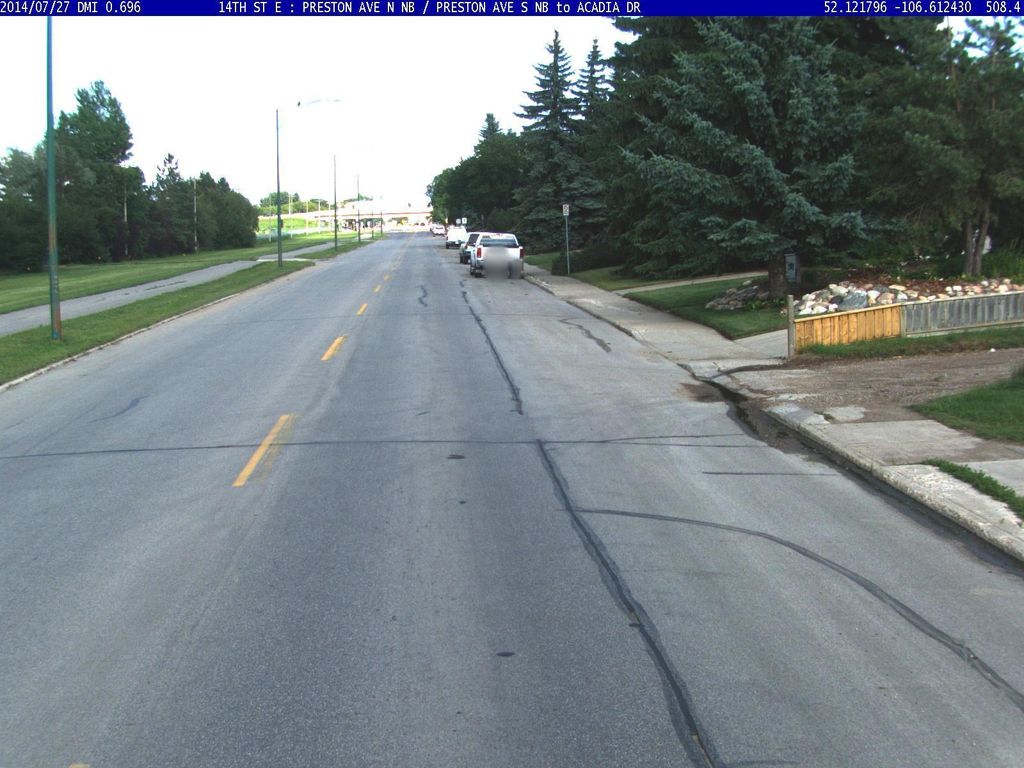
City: saskatoon